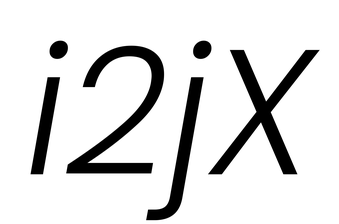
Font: Poppins-LightItalic